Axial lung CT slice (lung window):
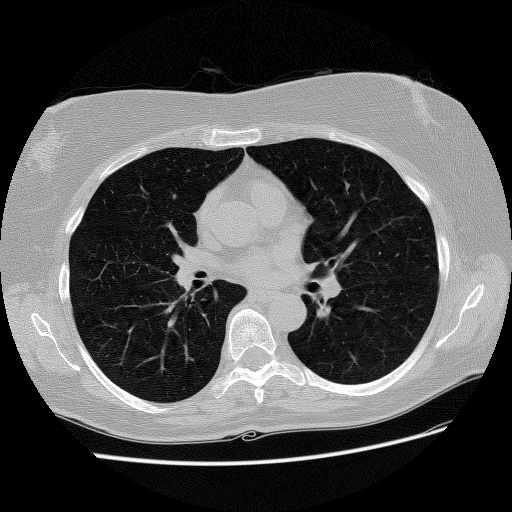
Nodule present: no